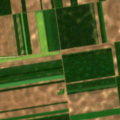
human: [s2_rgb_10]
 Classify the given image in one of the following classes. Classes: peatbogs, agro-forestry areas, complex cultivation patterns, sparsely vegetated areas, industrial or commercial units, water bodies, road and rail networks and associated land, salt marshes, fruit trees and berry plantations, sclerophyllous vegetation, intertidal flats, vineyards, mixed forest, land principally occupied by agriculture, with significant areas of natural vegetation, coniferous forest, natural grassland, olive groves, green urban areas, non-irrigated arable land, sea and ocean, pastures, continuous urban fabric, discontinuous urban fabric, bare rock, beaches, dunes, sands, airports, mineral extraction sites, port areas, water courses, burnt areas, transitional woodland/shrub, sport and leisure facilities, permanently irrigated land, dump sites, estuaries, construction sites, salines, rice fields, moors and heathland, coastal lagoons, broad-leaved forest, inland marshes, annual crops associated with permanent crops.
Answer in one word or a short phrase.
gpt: non-irrigated arable land